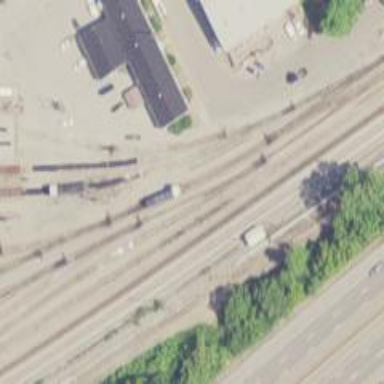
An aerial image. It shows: Railway yard in service.